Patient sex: M
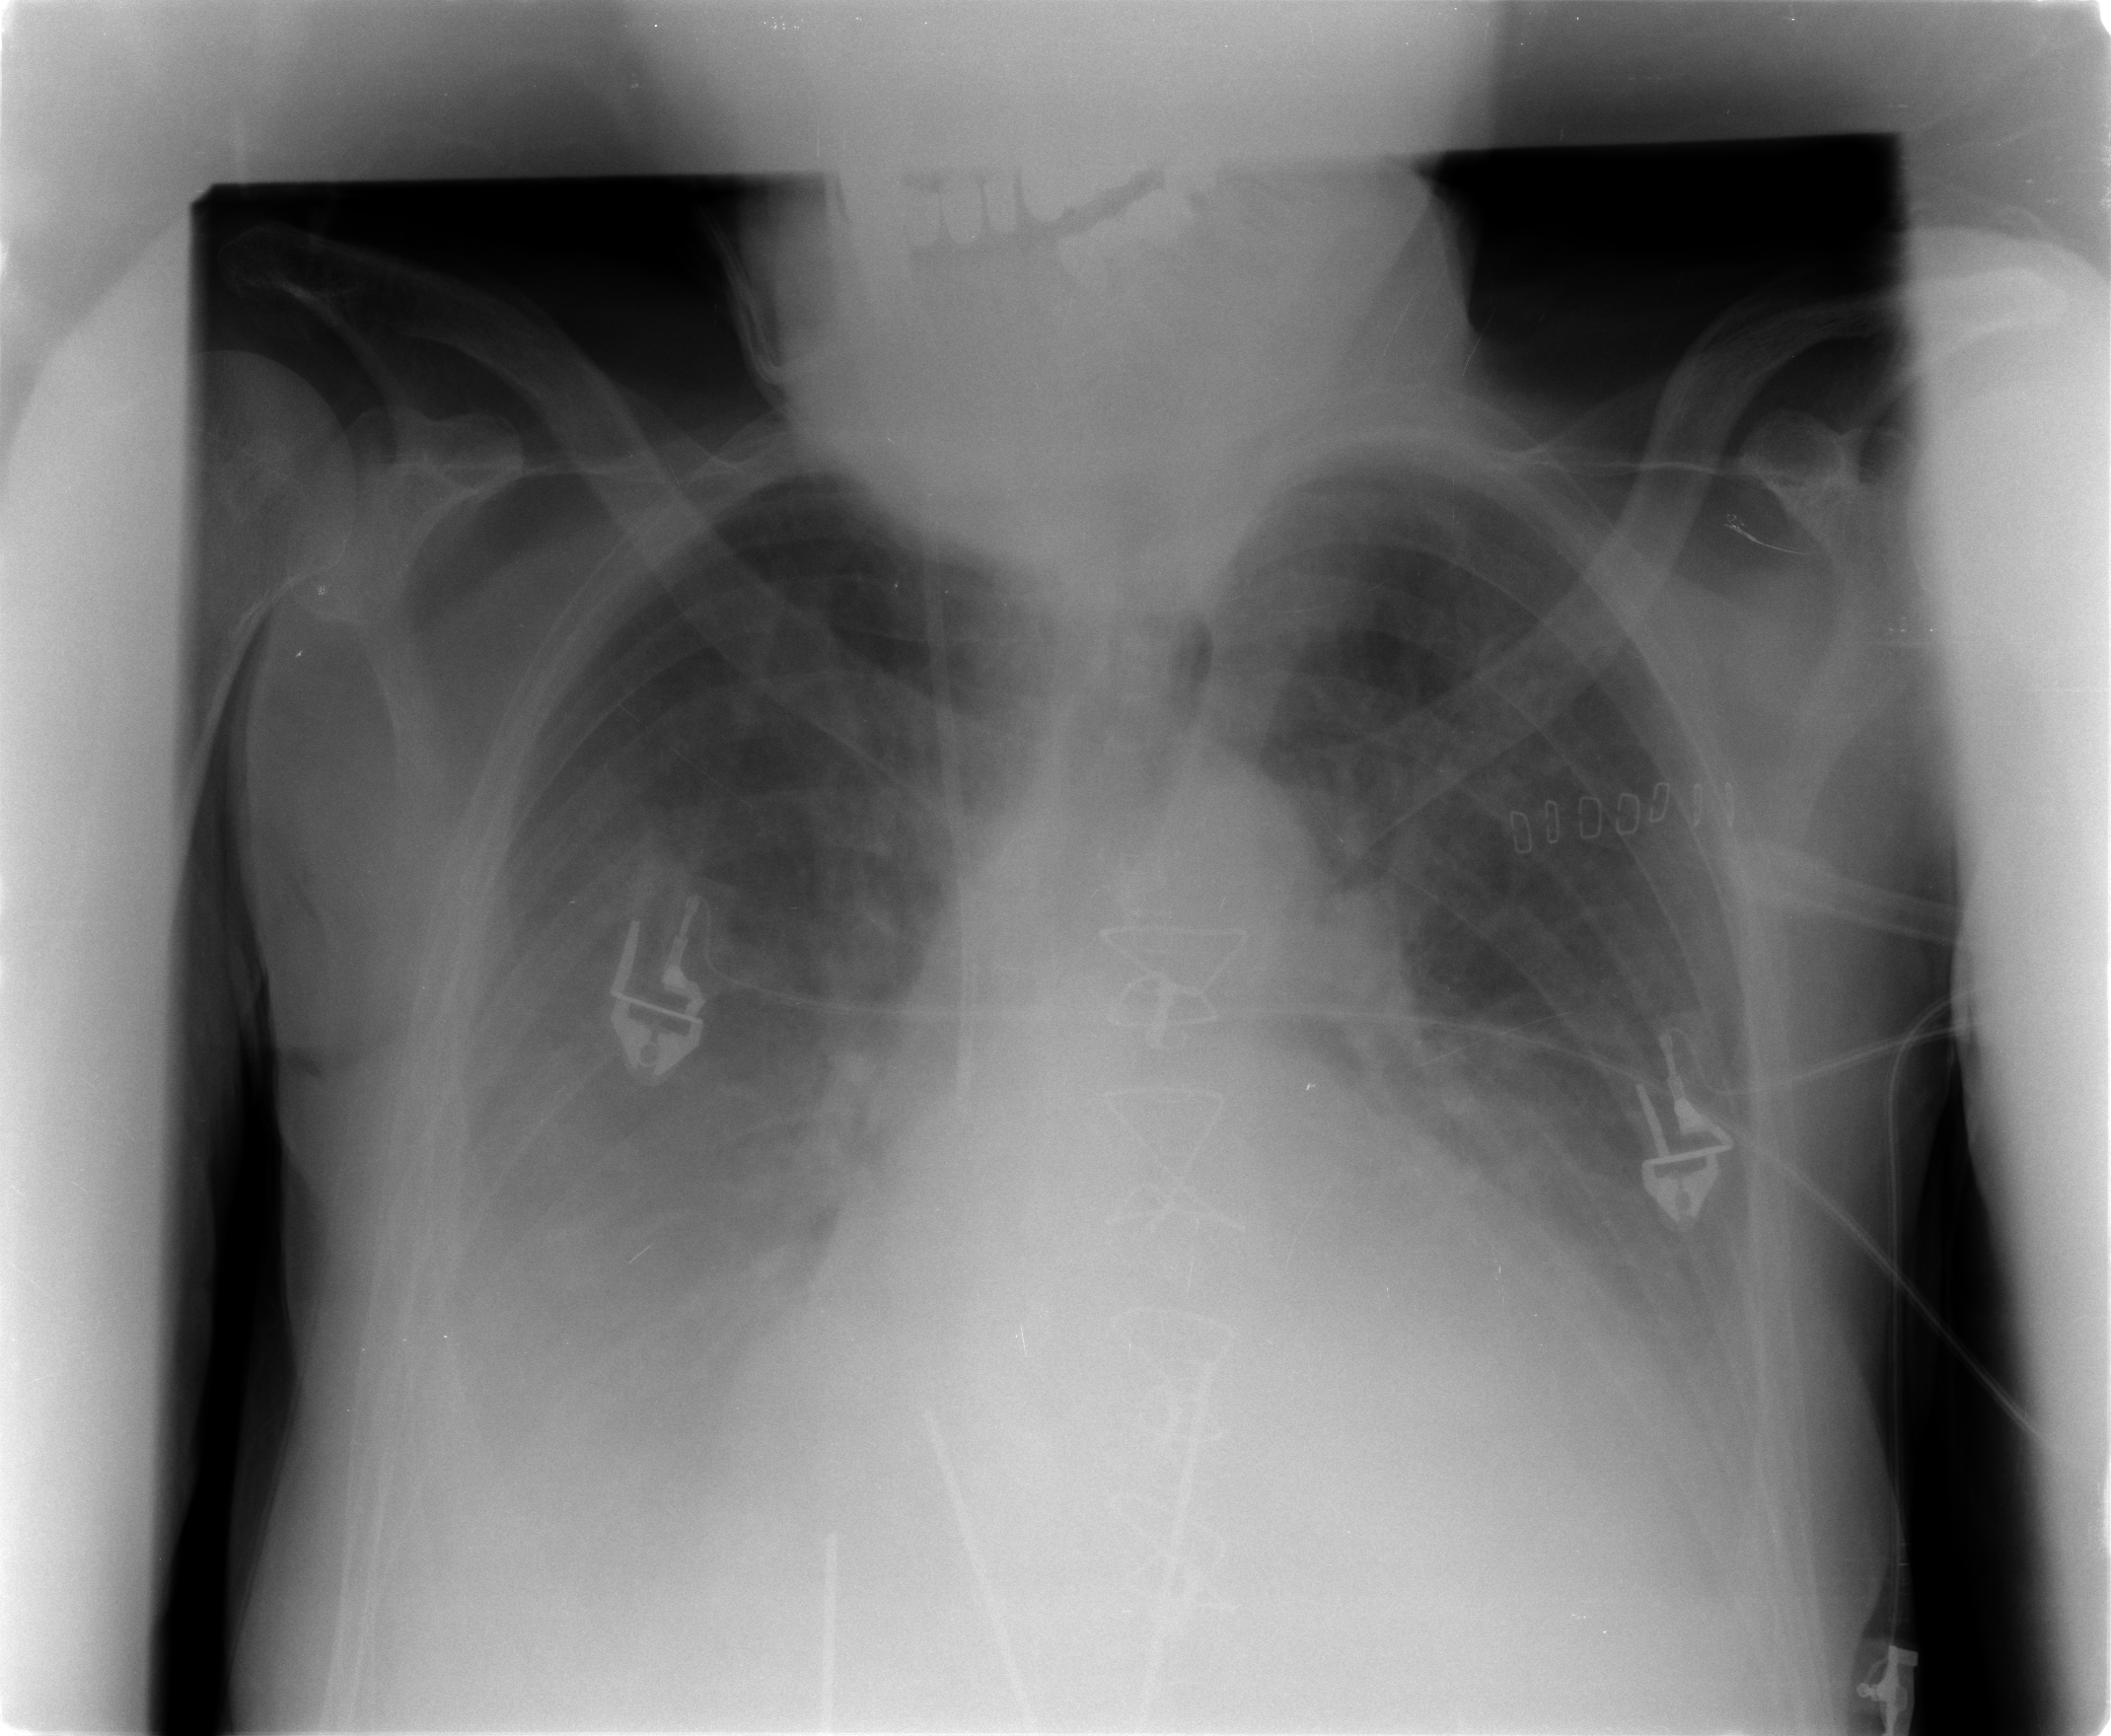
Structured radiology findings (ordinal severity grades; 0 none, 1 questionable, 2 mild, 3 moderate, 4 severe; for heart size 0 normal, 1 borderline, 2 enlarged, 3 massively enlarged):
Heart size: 2
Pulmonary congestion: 3
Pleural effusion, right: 3
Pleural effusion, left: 3
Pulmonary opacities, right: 1
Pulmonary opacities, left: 1
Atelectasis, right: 2
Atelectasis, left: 2